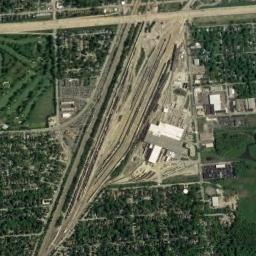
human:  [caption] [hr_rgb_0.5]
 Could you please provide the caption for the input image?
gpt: The railway station is next to some trees and grass .

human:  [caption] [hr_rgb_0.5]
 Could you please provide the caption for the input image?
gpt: There is a railway station in the crowded city .

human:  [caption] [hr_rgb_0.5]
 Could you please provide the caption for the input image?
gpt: The railway station with lots of railways is surrounded by a residential area .

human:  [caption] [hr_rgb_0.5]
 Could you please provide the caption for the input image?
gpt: There are many trees near the railway station .

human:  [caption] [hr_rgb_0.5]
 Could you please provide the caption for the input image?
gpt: There are many green trees and meadows around the railway station .